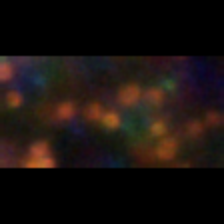
Taxon: Phaeocystis
Group: Other